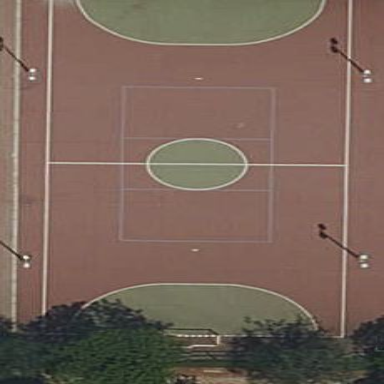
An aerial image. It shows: Handball pitch for leisure sports on the land.